Question: I keep getting this error while runing : 'vagrant up' :

'''
folders:
- map: ~/Applications/MAMP/htdocs
to: /home/vagrant/code
sites:
- map: homestead.app
to: /home/vagrant/code/aveniros/Laravel/public
'''
Can someone please point out what I did wrong here ?
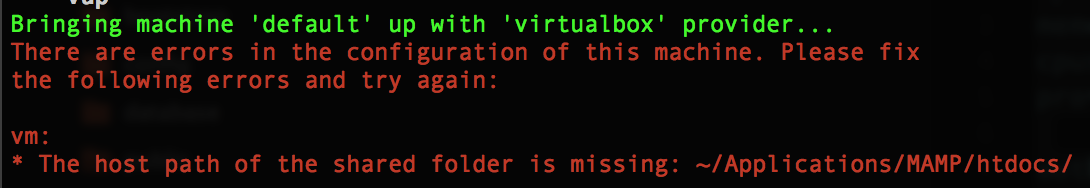
Answer: I fix this disaster by by deleting the ('~')
'''
folders:
- map: /Applications/MAMP/htdocs/code
to: /home/vagrant/code
sites:
- map: homestead.app
to: /home/vagrant/code/aveniros/Laravel/public
'''
It should work now.

Then, if you open up your 'Virtual Box' Application, you should see something like this :

Hope this answer help ! :D